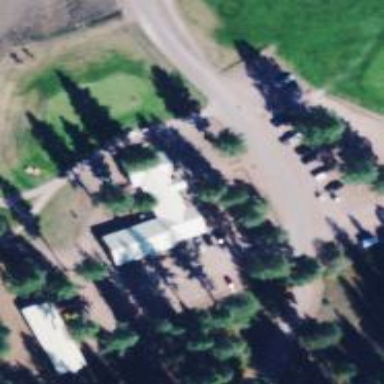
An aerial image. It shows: Clubhouse for golf.